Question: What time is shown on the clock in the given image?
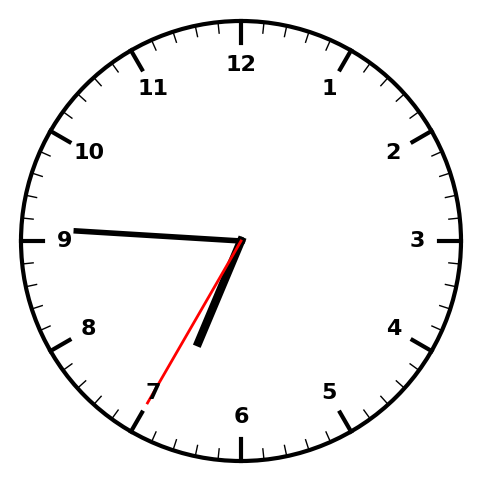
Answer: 06:45:35